【题型】解答题　【知识点】解析几何　【难度】medium
(2023·上海杨浦·一模) 已知双曲线\(\Gamma: \frac{x^2}{3} - \frac{y^2}{12} = 1\)，点\(A(2,2)\)是双曲线\(\Gamma\)上一点.

(1) 若椭圆\(C\)以双曲线\(\Gamma\)的顶点为焦点，长轴长为\(4\sqrt{3}\)，求椭圆\(C\)的标准方程；

(2) 设\(P\)是第一象限内双曲线\(\Gamma\)渐近线上一点，\(Q\)是双曲线\(\Gamma\)上一点，且\(\overrightarrow{PA} = 4\overrightarrow{AQ}\)，求\(\triangle POQ\)的面积\(S\)（\(O\)为坐标原点）；

(3) 当直线\(l: y = -4x + m\)（常数\(m \in \mathbb{R}\)）与双曲线\(\Gamma\)的左支交于\(M\)、\(N\)两点时，分别记直线\(AM\)、\(AN\)的斜率为\(k_1\)、\(k_2\)，求证：\(k_1 + k_2\)为定值.

\vspace{1em}
【解答】
【答案】(1)\(\frac{x^2}{12} + \frac{y^2}{9} = 1\)

(2)\(\frac{9}{2}\)

(3) 证明见解析

\vspace{1em}

【知识点】根据\(a\)、\(b\)、\(c\)求椭圆标准方程、求双曲线中三角形（四边形）的面积问题、双曲线中的定值问题

\vspace{1em}

【分析】(1) 先确定双曲线的顶点坐标，由此求解出\(c\)的值，结合\(a\)的值可求\(a^2,b^2\)，则椭圆方程可求；

(2) 先设出\(P\)点坐标，然后表示出\(Q\)点坐标，将\(Q\)点坐标代入双曲线可求\(P,Q\)坐标，计算出\(|OP|\)以及\(Q\)到\(OP\)的距离则\(S\)可求；

(3) 设出\(M,N\)坐标，联立直线与双曲线得到对应韦达定理形式，然后将\(k_1 + k_2\)表示为坐标形式，结合韦达定理完成证明.

\vspace{1em}

【详解】(1) 因为双曲线的方程为\(\frac{x^2}{3} - \frac{y^2}{12} = 1\)，所以双曲线的左右顶点为\((\pm\sqrt{3},0)\)，

设椭圆方程为\(\frac{x^2}{a^2} + \frac{y^2}{b^2} = 1(a > b > 0)\)，所以\(2a = 4\sqrt{3}, c = \sqrt{3}\)，

所以\(\begin{cases} a^2 = 12 \\ b^2 = a^2 - c^2 = 9 \end{cases}\)，所以椭圆\(C\)的标准方程为\(\frac{x^2}{12} + \frac{y^2}{9} = 1\)；

(2) 因为双曲线的渐近线方程为\(y = \pm 2x\)，不妨设\(P(t,2t)(t > 0)\)，

又\(\overrightarrow{PA} = 4\overrightarrow{AQ}\)，所以\(\begin{cases} x_Q - 2 = 2 - t \\ y_Q - 2 = 2 - 2t \end{cases}\)，所以\(Q(4 - t,4 - 2t)\)，

又因为\(Q\)是双曲线上一点，所以\(\frac{(4 - t)^2}{3} - \frac{(4 - 2t)^2}{12} = 1\)，解得\(t = \frac{9}{4}\)，

所以\(P\left(\frac{9}{4},\frac{9}{2}\right)\)，\(Q\left(\frac{7}{4},-\frac{1}{2}\right)\)，所以\(|OP| = \sqrt{\left(\frac{9}{4}\right)^2 + \left(\frac{9}{2}\right)^2} = \frac{9\sqrt{5}}{4}\)，

又\(Q\)到直线\(OP: 2x - y = 0\)的距离\(d = \frac{\left|2 \times \frac{7}{4} - \left(-\frac{1}{2}\right)\right|}{\sqrt{1 + 4}} = \frac{4\sqrt{5}}{5}\)，

所以\(S = \frac{1}{2} \times d \times |OP| = \frac{1}{2} \times \frac{4\sqrt{5}}{5} \times \frac{9\sqrt{5}}{4} = \frac{9}{2}\)；

(3)

设\(M(x_1,y_1)\)，\(N(x_2,y_2)\)，

联立\(\begin{cases} y = -4x + m \\ \frac{x^2}{3} - \frac{y^2}{12} = 1 \end{cases}\)可得\(12x^2 - 8mx + m^2 + 12 = 0\)，

所以\(x_1 + x_2 = \frac{8m}{12} = \frac{2m}{3}\)，\(x_1x_2 = \frac{m^2 + 12}{12}\)，

且\(\Delta = 64m^2 - 4 \times 12 \times (m^2 + 12) > 0\)，即\(m^2 > 36\)，

又因为\(M,N\)为左支上两点，所以\(x_1 + x_2 = \frac{2m}{3} < 0\)，所以\(m < -6\)，

所以\(k_1 + k_2 = \frac{y_1 - 2}{x_1 - 2} + \frac{y_2 - 2}{x_2 - 2} = \frac{-4x_1 + m - 2}{x_1 - 2} + \frac{-4x_2 + m - 2}{x_2 - 2} = \frac{-4x_1 + 8 + m - 10}{x_1 - 2} + \frac{-4x_2 + 8 + m - 10}{x_2 - 2}\)，

所以\(k_1 + k_2 = -8 + \frac{m - 10}{x_1 - 2} + \frac{m - 10}{x_2 - 2} = -8 + (m - 10) \times \frac{x_1 + x_2 - 4}{x_1x_2 - 2(x_1 + x_2) + 4}\)，

所以\(k_1 + k_2 = -8 + (m - 10) \times \frac{\frac{2m}{3} - 4}{\frac{m^2 + 12}{12} - 2 \times \frac{2m}{3} + 4} = -8 + (m - 10) \times \frac{\frac{2}{3}(m - 6)}{\frac{(m - 6)(m - 10)}{12}}\)，

所以\(k_1 + k_2 = -8 + 8 = 0\)，

所以\(k_1 + k_2\)为定值\(0\).

\vspace{1em}

【点睛】

关键点晴：本题考查椭圆与双曲线性质的综合运用，其中涉及共焦点问题、三角形面积问题以及定值问题，难度较大.解答本题第三问定值问题的关键在于：利用联立思想得到的坐标的韦达定理形式去化简\(k_1 + k_2\).

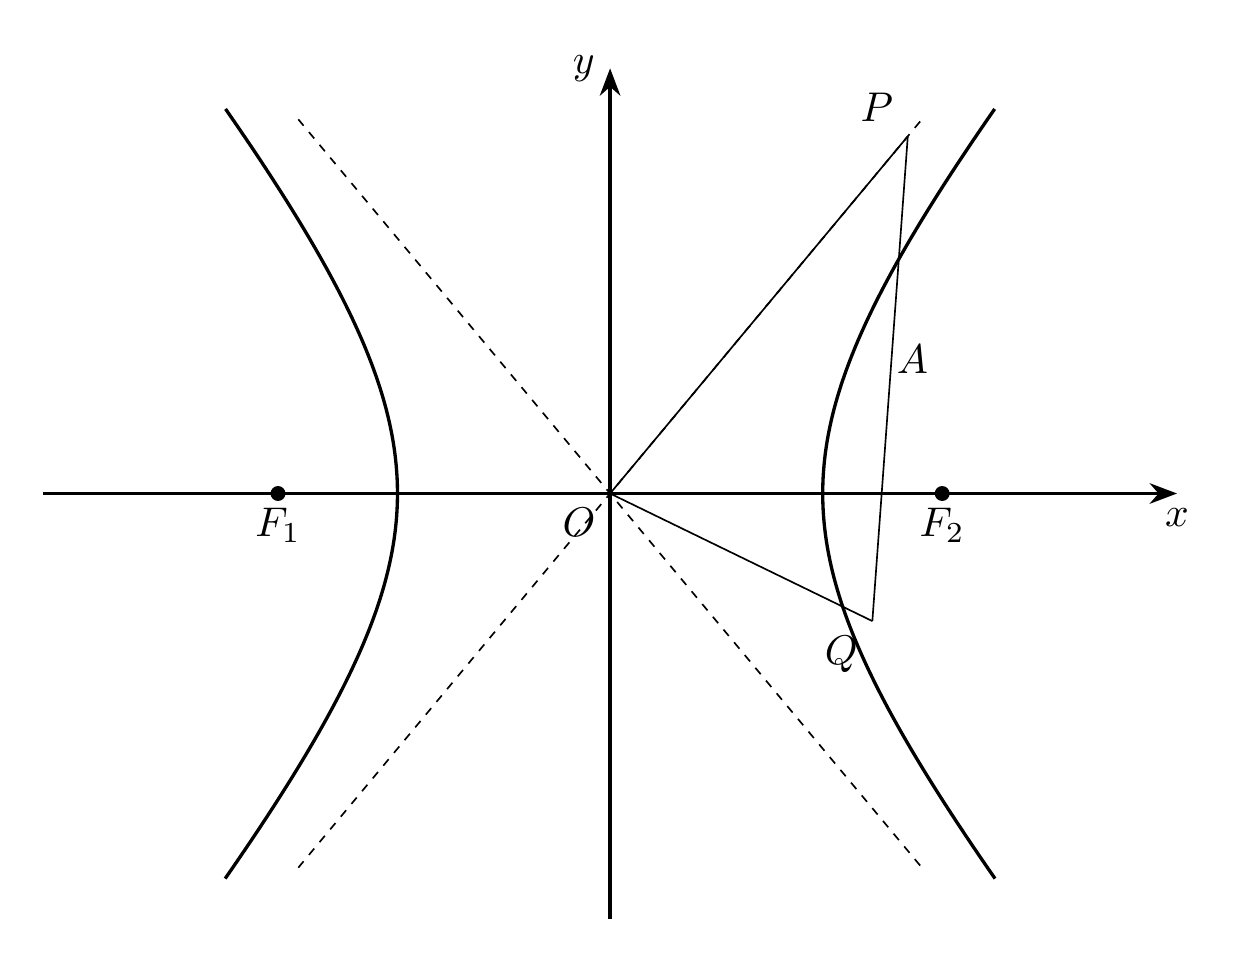
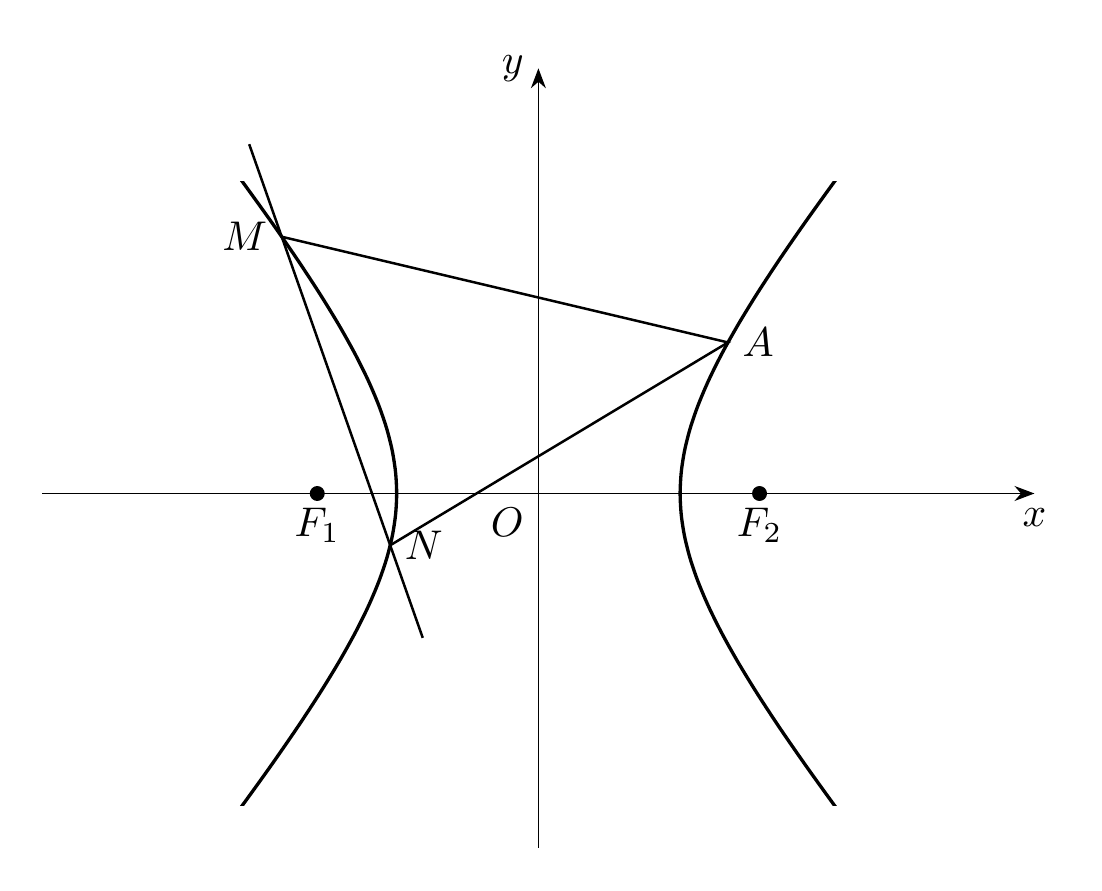